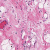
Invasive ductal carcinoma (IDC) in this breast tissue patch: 0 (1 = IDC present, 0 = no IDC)